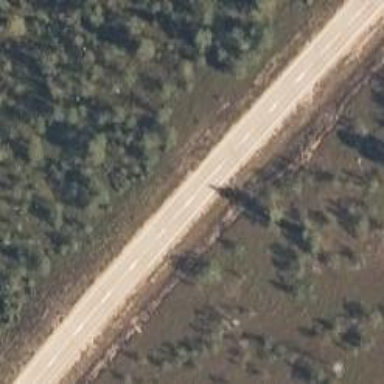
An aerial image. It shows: Asphalt road classified as trunk highway.